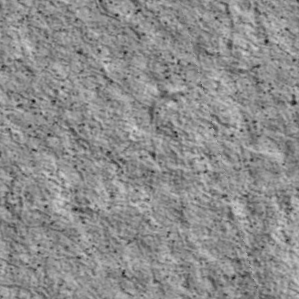
Label: non_frost